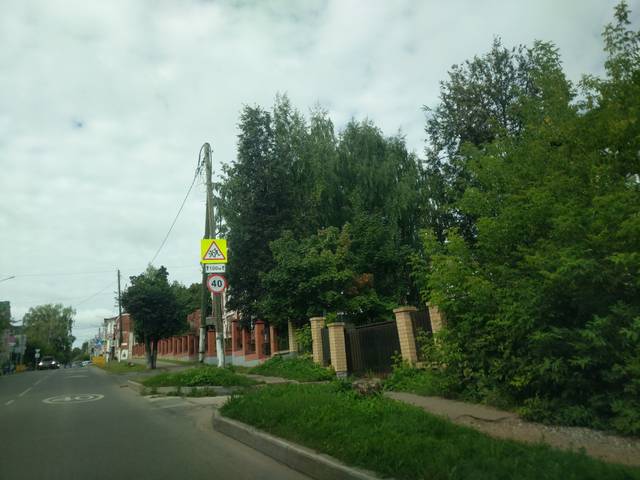
Region: Russia
Coordinates: 58.6, 49.679